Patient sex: M
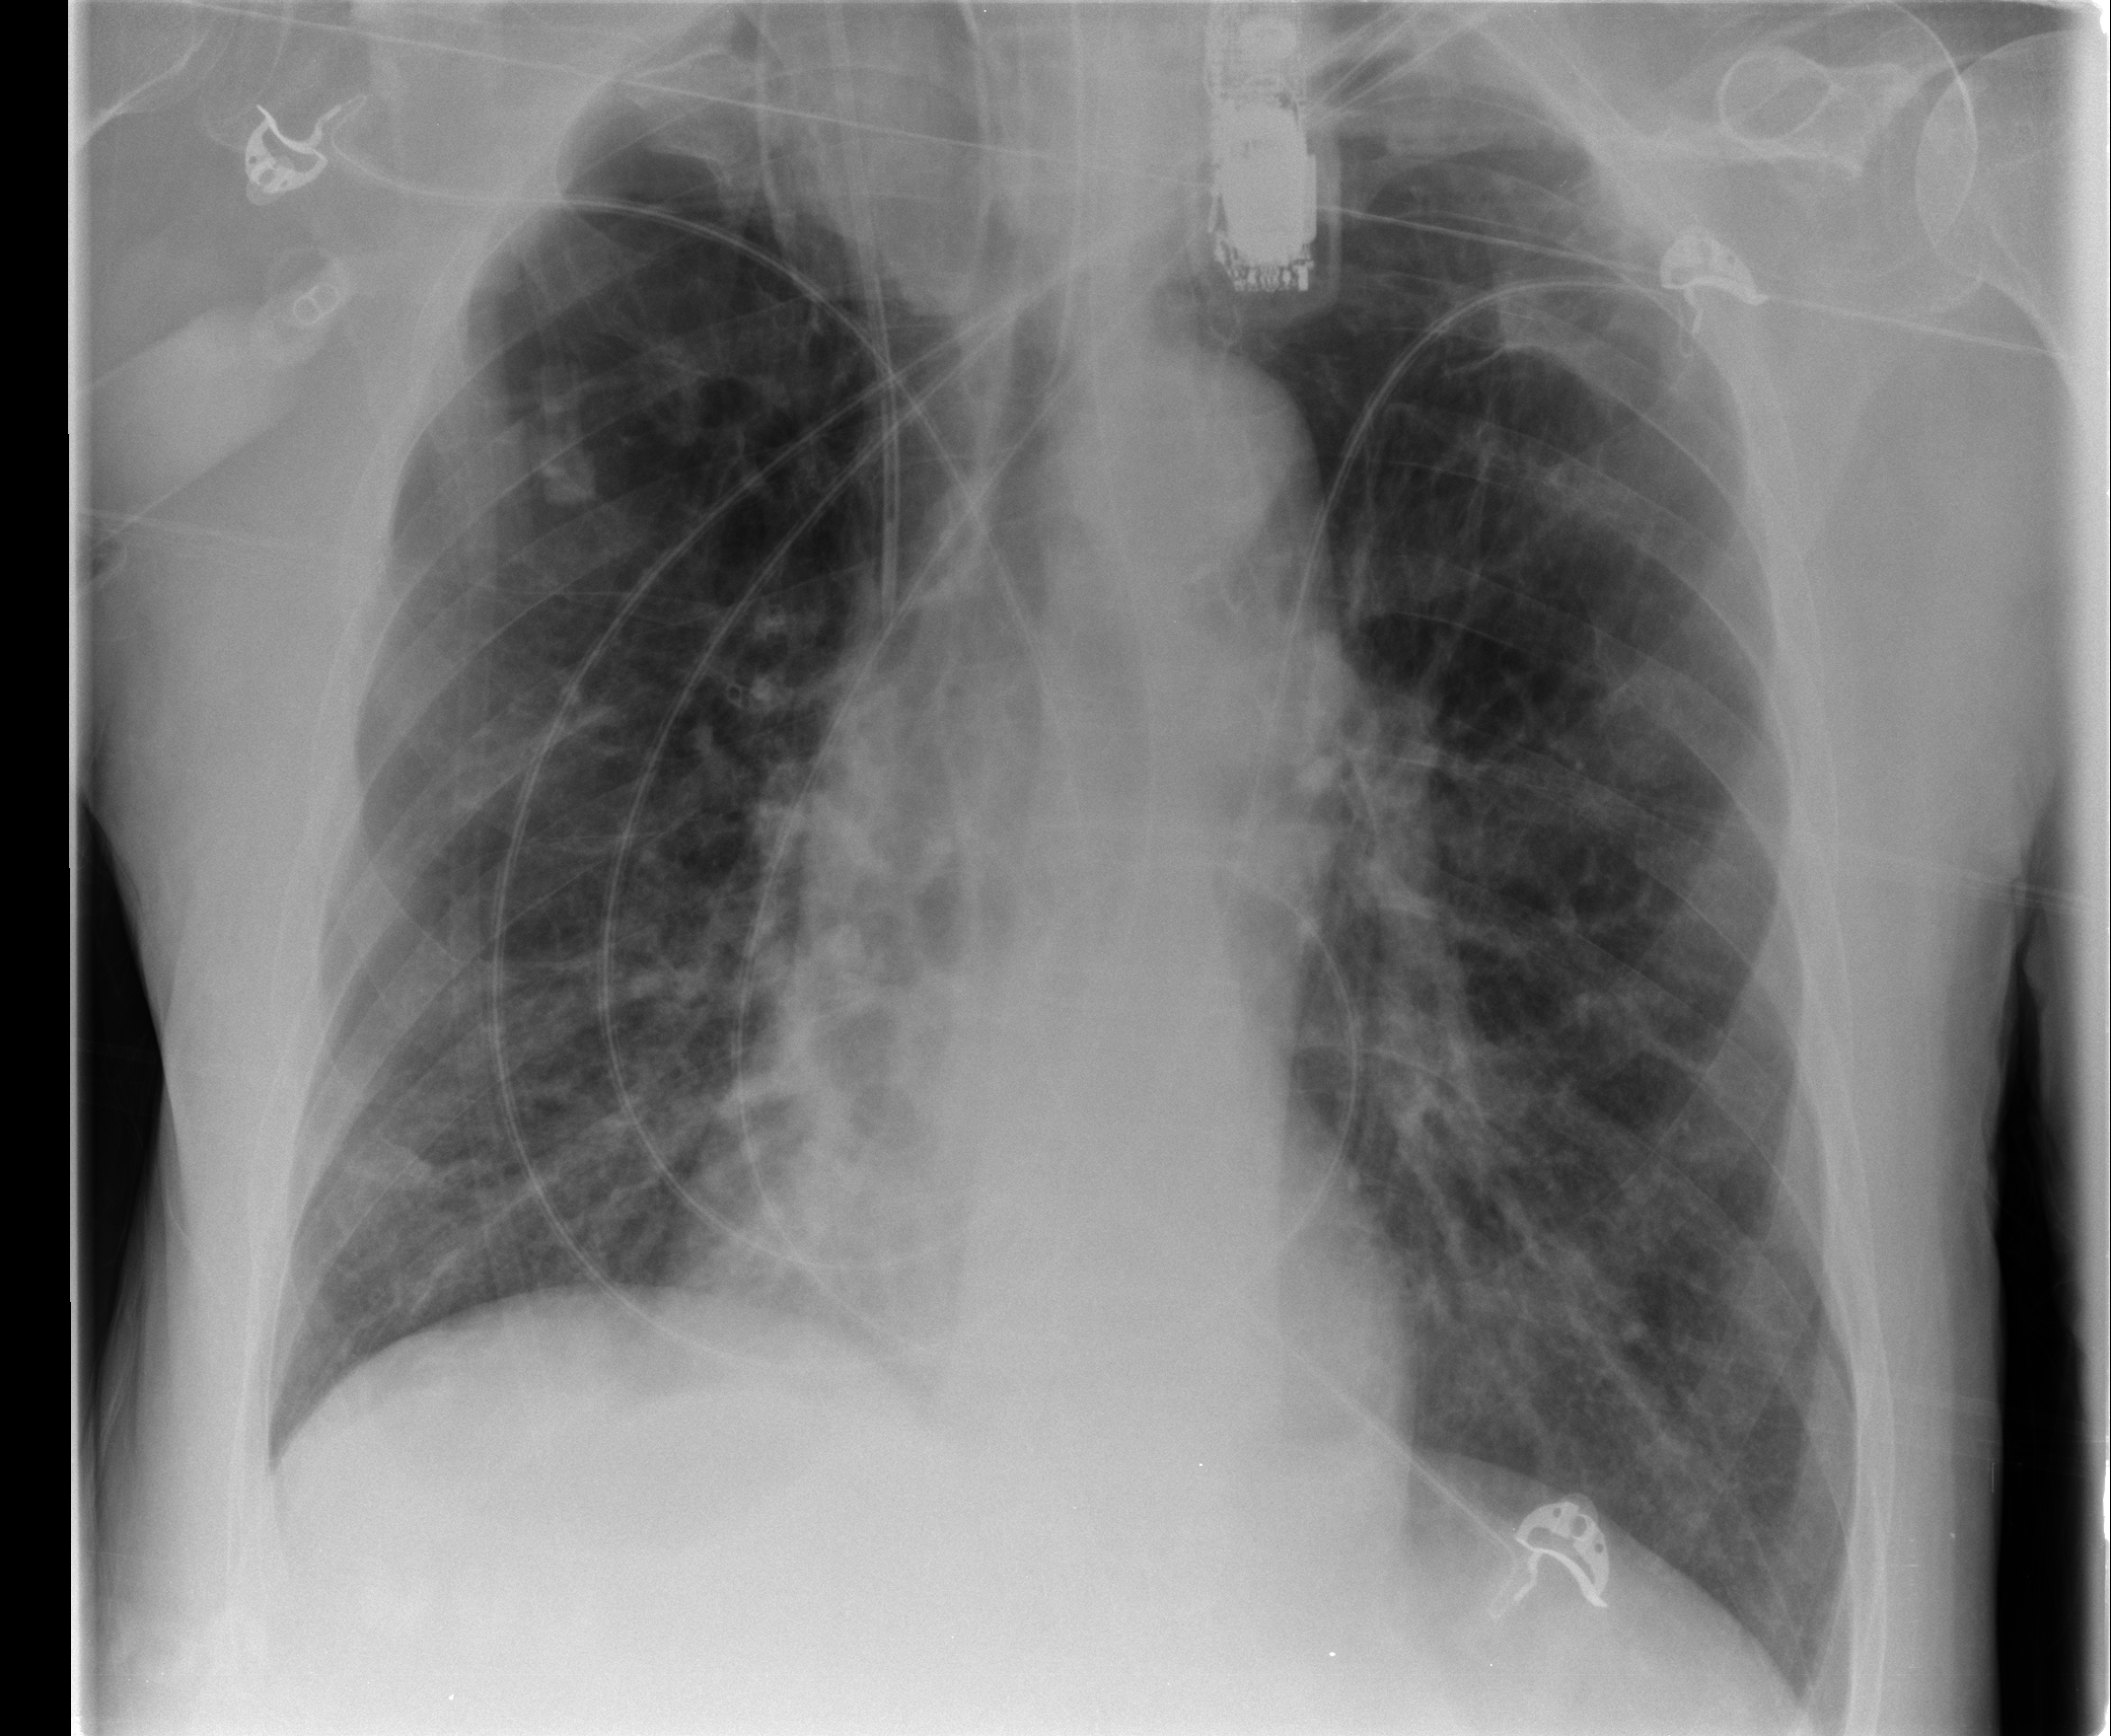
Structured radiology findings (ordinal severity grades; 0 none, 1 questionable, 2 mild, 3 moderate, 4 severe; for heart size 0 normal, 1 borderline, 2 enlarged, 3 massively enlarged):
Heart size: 0
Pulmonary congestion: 0
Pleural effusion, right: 0
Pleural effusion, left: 0
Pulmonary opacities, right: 2
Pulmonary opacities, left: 0
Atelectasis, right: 0
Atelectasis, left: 0